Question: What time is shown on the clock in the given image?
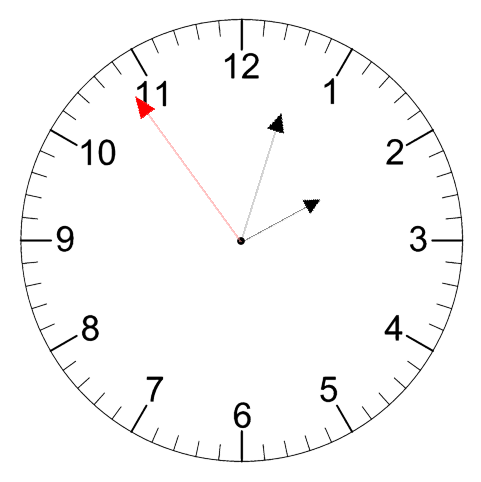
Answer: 02:02:54